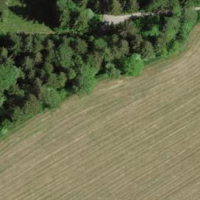
EUNIS habitat code: 52
Species observed at this site:
Euphorbia cyparissias